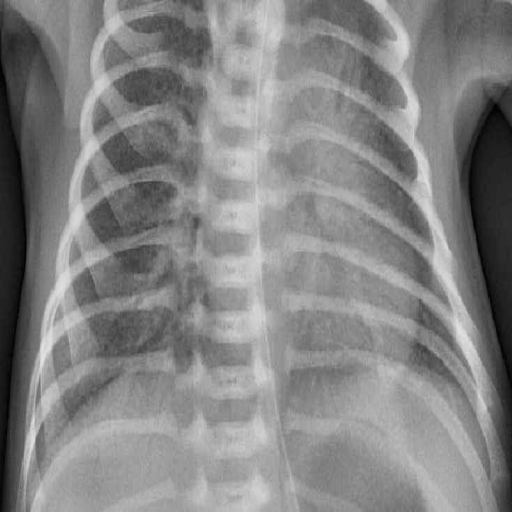
Finding: PNEUMONIA